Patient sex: F
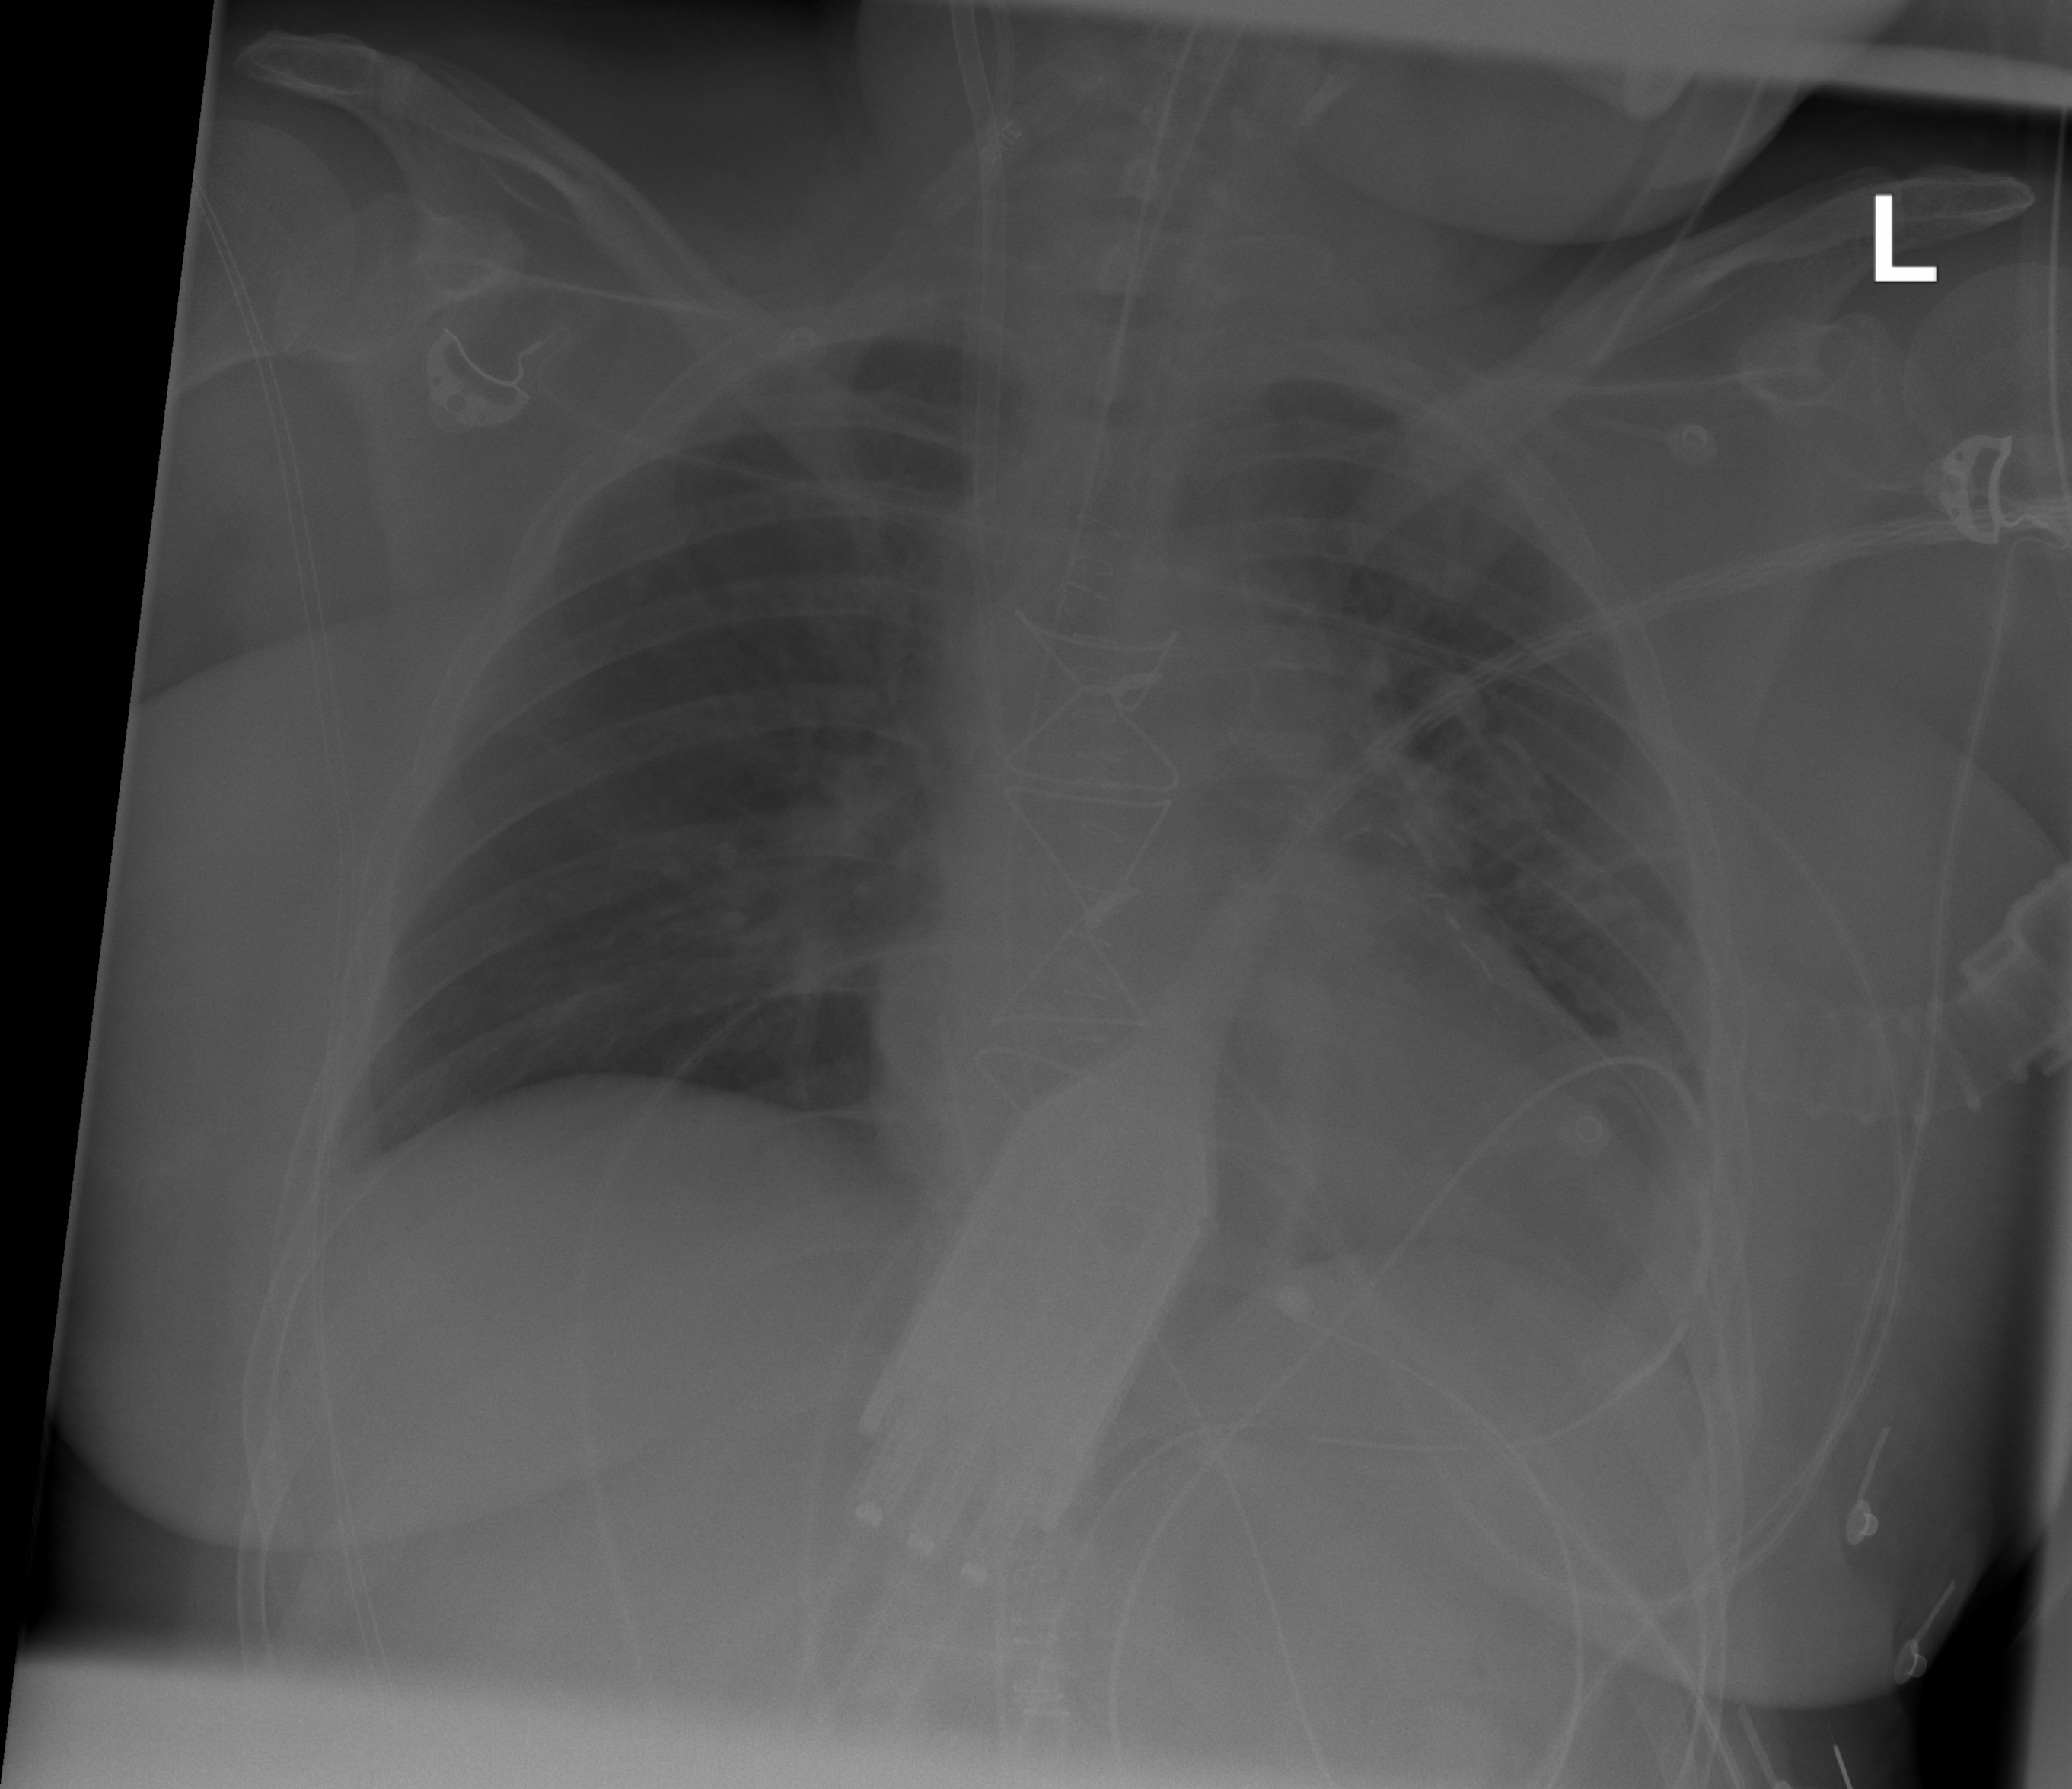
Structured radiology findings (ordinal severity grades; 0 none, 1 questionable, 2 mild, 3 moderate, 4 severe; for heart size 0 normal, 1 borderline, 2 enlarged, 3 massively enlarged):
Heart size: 0
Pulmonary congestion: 2
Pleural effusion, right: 0
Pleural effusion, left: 0
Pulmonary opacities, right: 0
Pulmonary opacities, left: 0
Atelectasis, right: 0
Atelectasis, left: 0